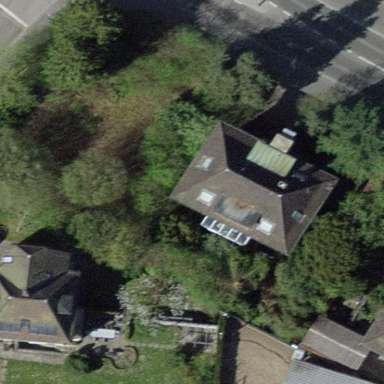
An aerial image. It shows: Building with hipped roof shape.